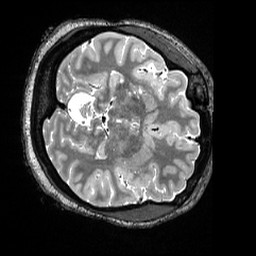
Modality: T2w
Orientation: axial
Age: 32
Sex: female
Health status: ill
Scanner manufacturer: siemens
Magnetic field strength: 3 T
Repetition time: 3.2 s
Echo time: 0.563 s